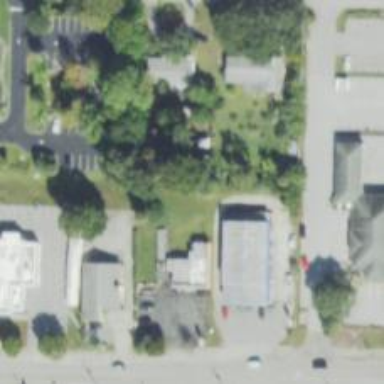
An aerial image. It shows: Alley designed for services.